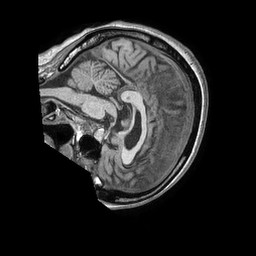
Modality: T1w
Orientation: sagittal
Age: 65
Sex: female
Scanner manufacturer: philips
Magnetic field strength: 1.5 T
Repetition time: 0.007849 s
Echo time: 0.003649 s